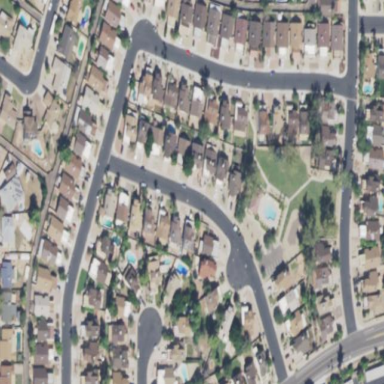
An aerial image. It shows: Residential area composed of single-family homes.